Question: currently working on binary bomb and I just noticed I'm on the call that will detonate the bomb. is there a way to avoid this?
'''
(gdb) disas
...
=> 0x0000000000400f17 <+27>: callq 0x401604 <explode_bomb>"
'''

check the image for complete instruction please.
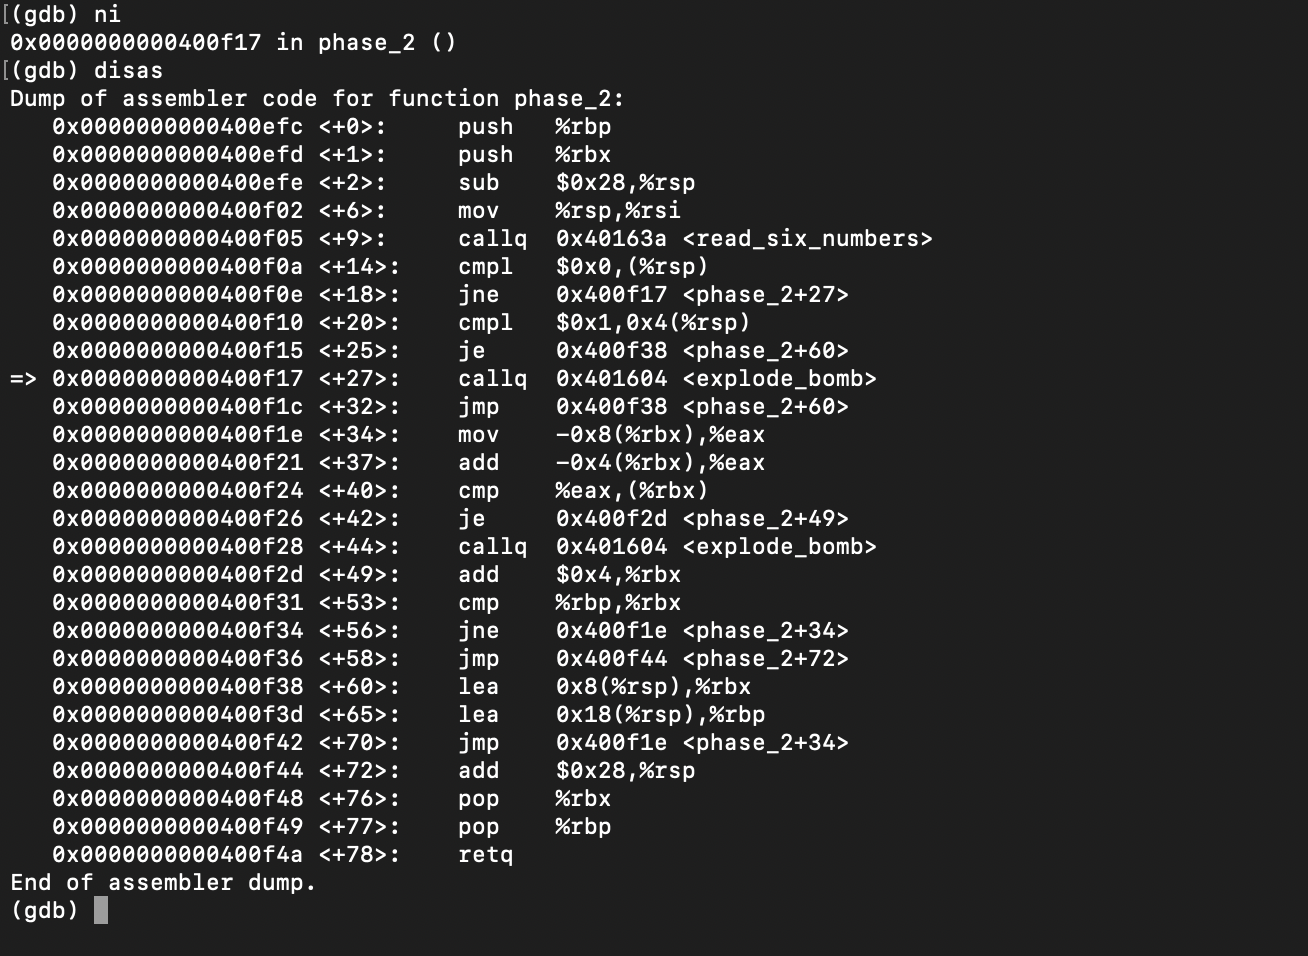
Answer: I suppose you're asking if you can skip the instruction which calls the function 'explode_bomb', you can use 'jmp' in gdb , 'jump *0x1234' will jump to instruction at address '0x1234', so you can skip whatever instruction you like.